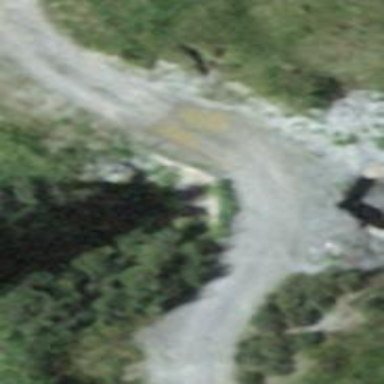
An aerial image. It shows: Culvert tunnel.